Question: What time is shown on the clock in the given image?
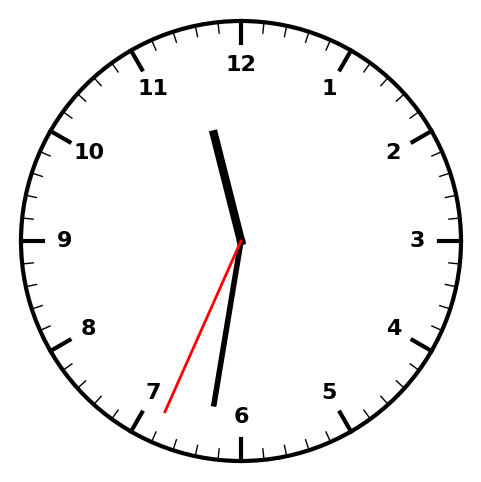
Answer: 11:31:34